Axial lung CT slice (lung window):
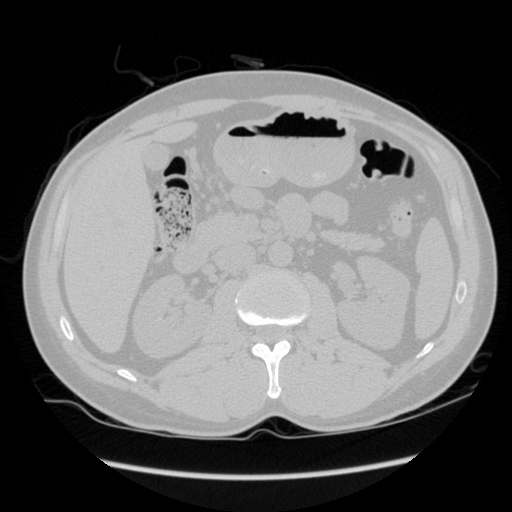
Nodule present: no